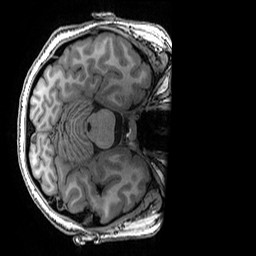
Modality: T1w
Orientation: axial
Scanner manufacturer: ge
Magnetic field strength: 3 T
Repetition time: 0.007 s
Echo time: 0.00342 s